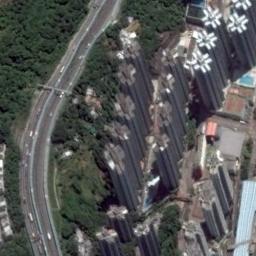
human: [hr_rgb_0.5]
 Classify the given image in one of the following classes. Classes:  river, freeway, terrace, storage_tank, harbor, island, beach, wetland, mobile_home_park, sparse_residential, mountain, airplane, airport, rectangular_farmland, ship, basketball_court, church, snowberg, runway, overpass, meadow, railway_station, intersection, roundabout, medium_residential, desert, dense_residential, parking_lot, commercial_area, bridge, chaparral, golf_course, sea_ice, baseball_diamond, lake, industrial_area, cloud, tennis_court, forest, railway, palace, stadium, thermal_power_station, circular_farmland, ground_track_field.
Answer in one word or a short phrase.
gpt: commercial_area